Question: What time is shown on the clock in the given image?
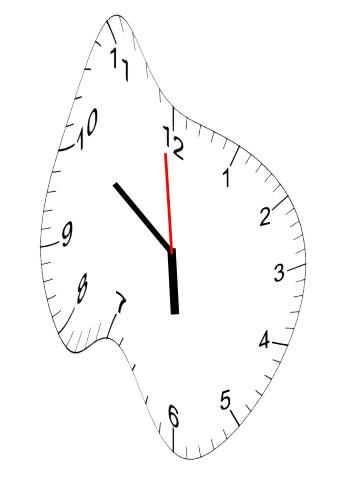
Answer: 05:50:59